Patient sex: F
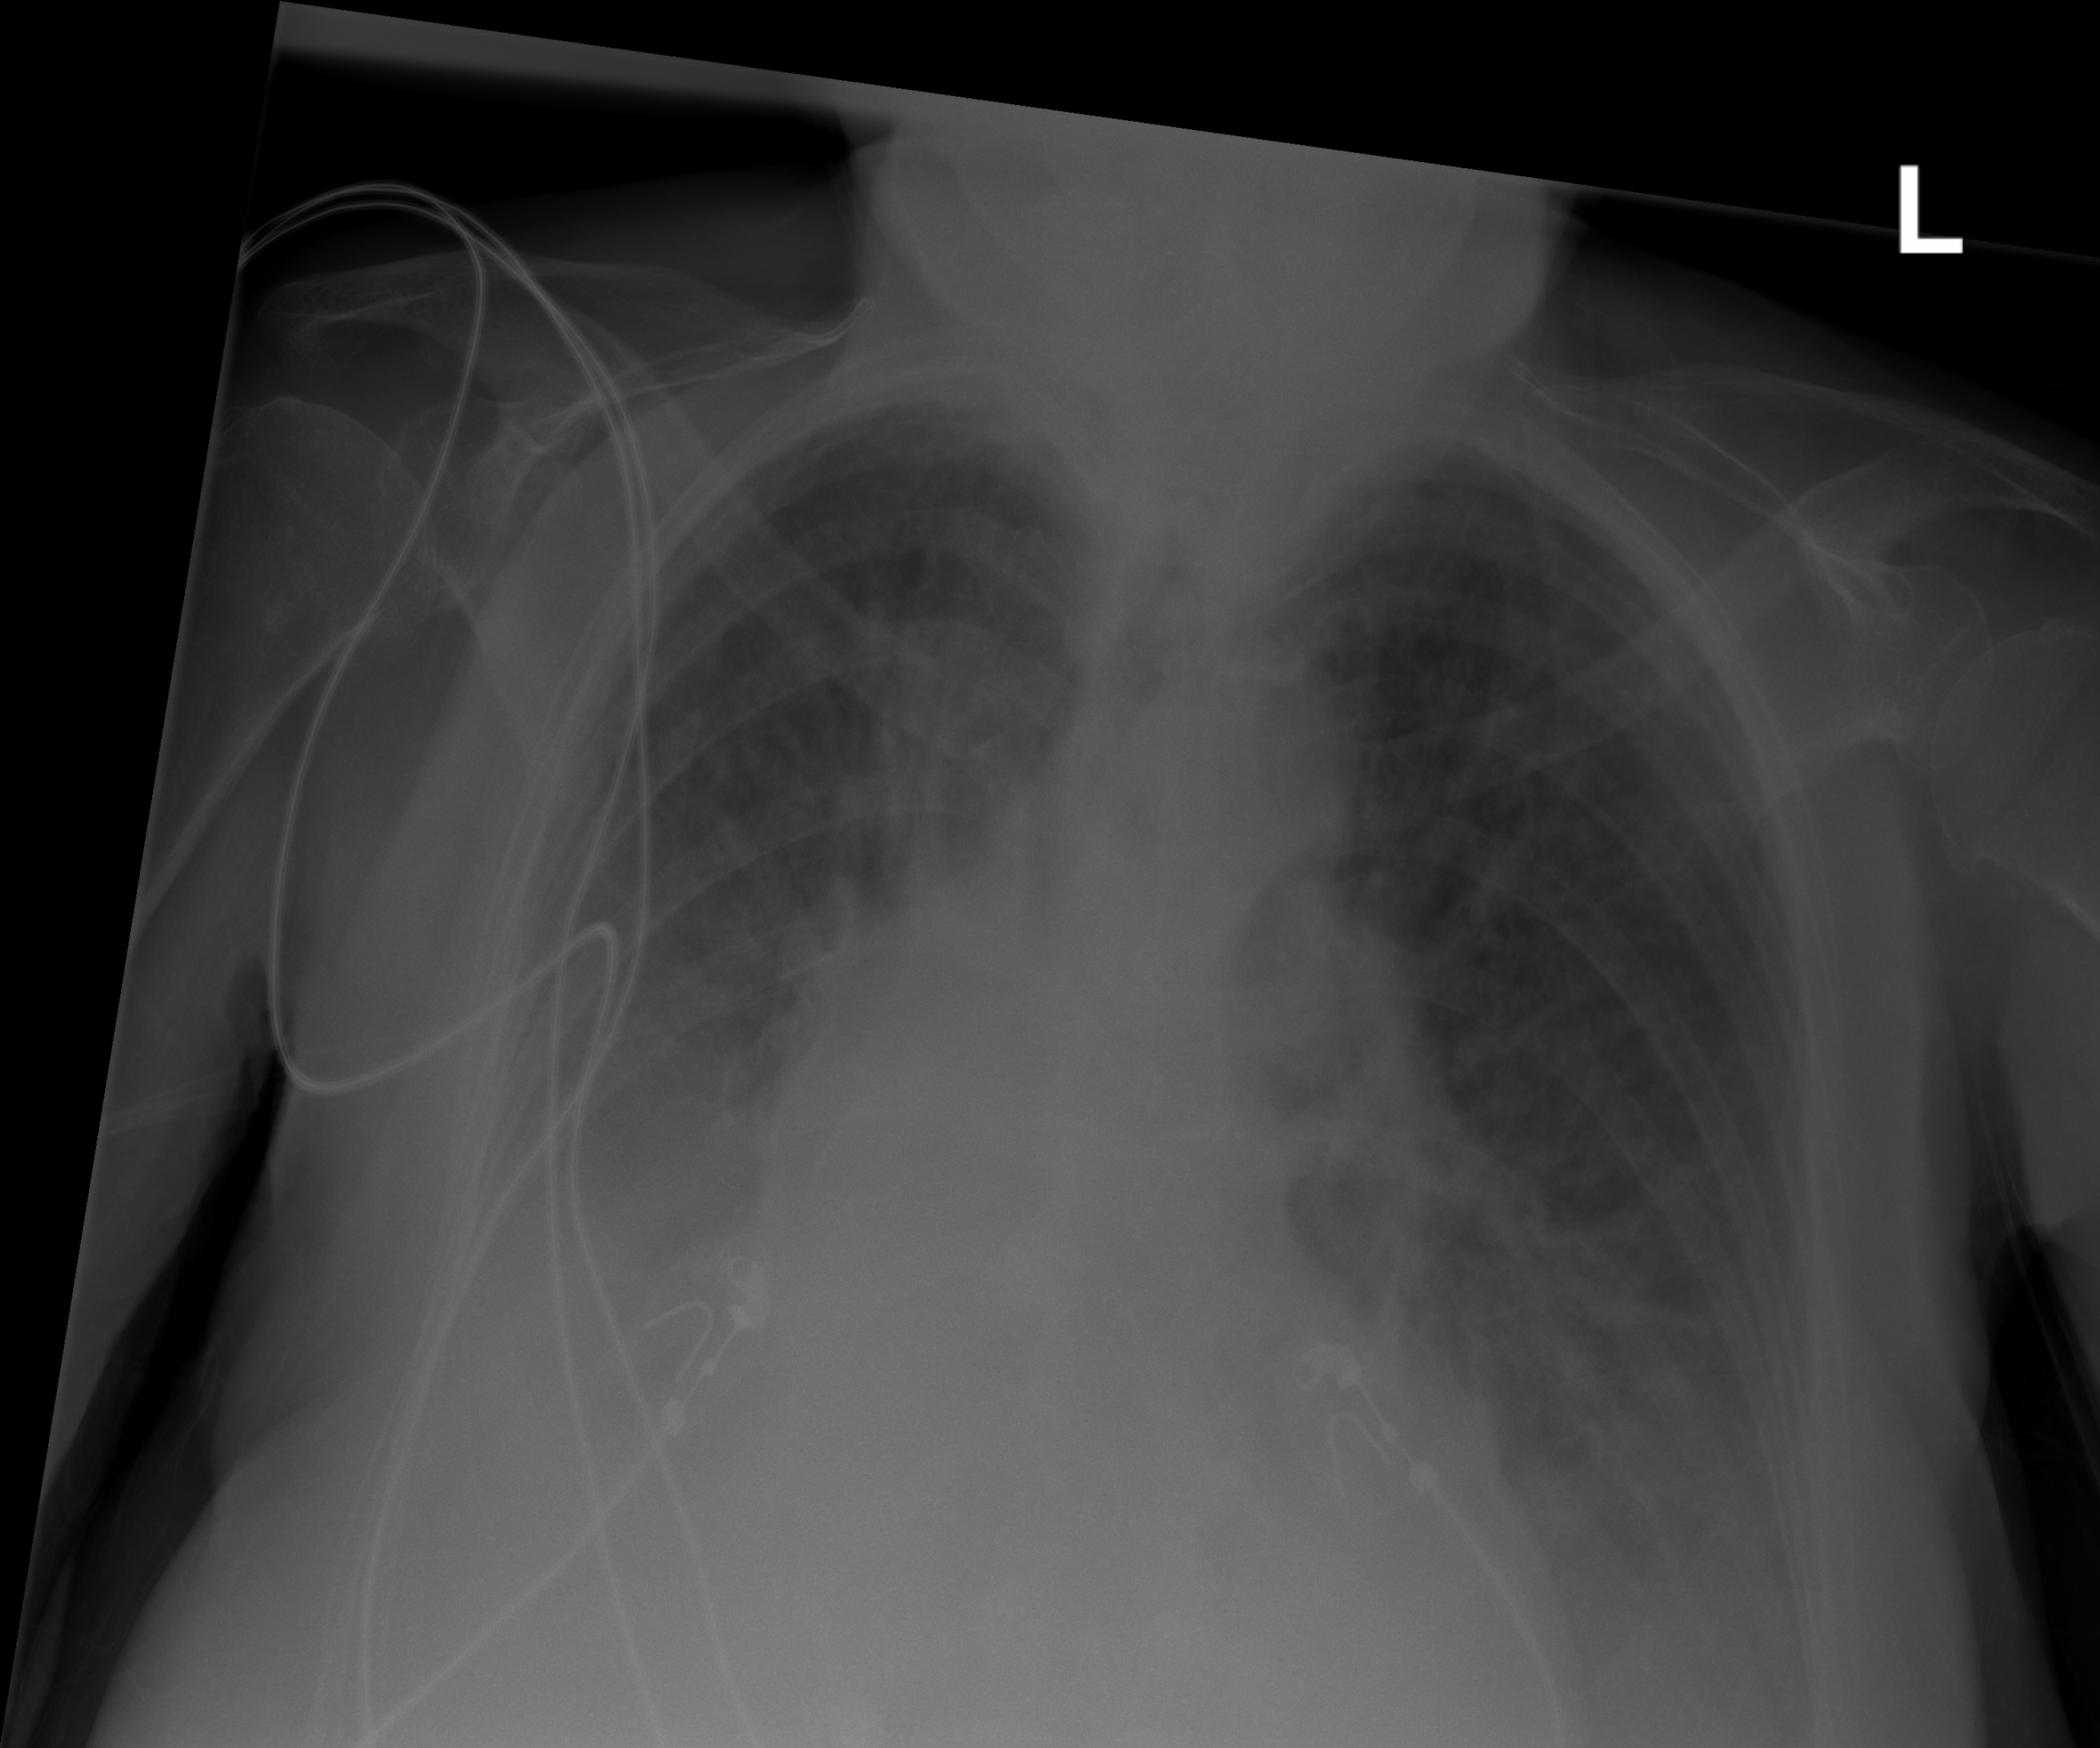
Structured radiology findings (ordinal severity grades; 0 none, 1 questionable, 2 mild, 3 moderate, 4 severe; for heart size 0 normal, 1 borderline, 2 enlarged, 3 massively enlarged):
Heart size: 0
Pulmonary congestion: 1
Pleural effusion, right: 3
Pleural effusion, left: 2
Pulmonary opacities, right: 2
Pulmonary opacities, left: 0
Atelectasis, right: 3
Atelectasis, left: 2